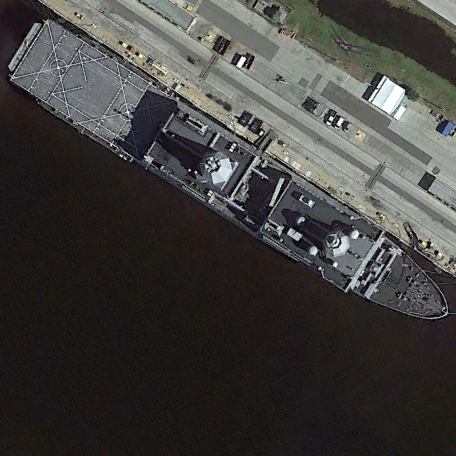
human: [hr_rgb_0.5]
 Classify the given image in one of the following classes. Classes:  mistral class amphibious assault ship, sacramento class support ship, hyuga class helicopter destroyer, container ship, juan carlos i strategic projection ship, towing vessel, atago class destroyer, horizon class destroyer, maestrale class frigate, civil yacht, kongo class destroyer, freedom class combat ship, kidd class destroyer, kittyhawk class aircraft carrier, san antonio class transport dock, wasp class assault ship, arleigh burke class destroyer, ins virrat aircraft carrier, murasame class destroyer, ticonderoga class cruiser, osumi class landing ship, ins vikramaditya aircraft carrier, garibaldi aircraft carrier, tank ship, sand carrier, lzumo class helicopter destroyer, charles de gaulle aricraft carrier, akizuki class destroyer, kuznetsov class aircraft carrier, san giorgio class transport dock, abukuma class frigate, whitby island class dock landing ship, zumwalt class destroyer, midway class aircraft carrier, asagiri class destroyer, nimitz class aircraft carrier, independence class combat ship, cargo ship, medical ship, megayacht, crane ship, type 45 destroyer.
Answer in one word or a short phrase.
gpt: San Antonio class transport dock